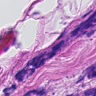
Metastatic tissue present: yes